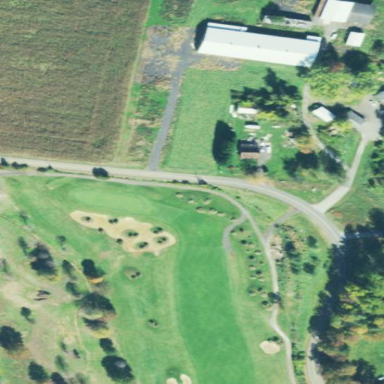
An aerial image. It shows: Golf fairway surrounded by grass.